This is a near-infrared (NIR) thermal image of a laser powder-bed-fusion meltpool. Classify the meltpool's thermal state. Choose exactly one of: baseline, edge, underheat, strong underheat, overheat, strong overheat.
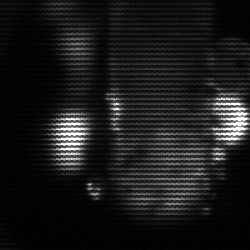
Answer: strong underheat